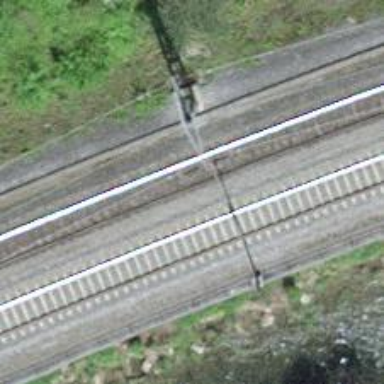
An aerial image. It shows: Single railway track with electrification through contact line.